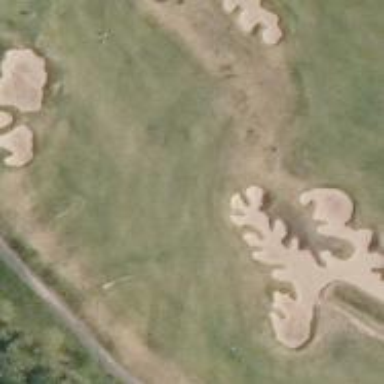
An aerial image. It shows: Golf bunker filled with sandy terrain.